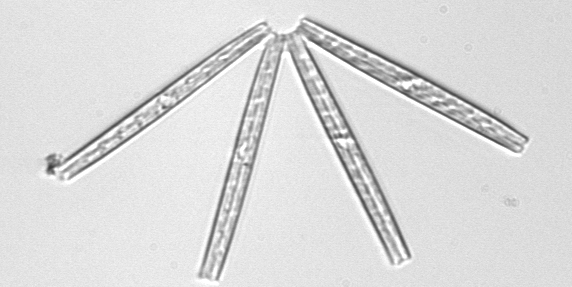
Label: Thalassionema